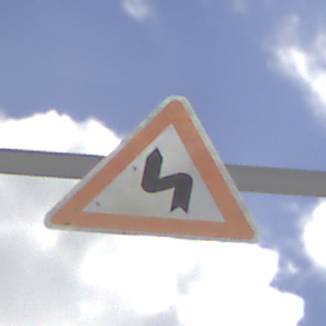
Verkehrszeichen: DoppelkurveZunaechstLinks
Umgebung: Outdoor, Urban
Tageszeit: MorningAfternoon
Wetter: PartlyCloudy
Licht: Natural
Jahreszeit: NotSpecified
Kontrast: HighContrast